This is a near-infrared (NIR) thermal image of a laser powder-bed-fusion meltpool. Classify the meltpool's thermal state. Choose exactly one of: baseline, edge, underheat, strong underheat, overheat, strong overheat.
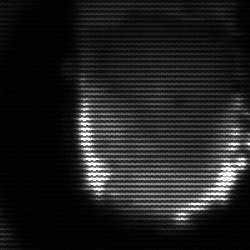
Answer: baseline